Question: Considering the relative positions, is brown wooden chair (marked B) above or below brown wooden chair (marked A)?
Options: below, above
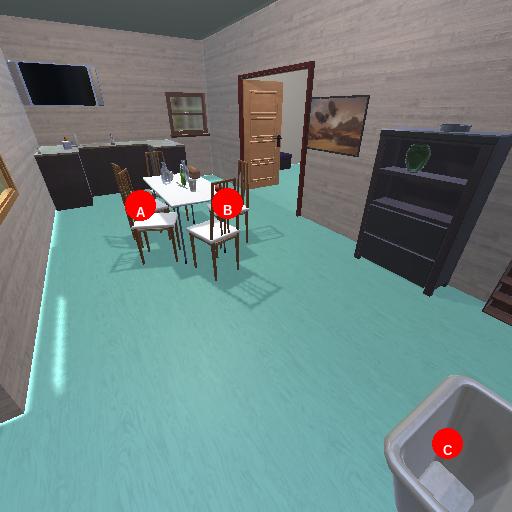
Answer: below